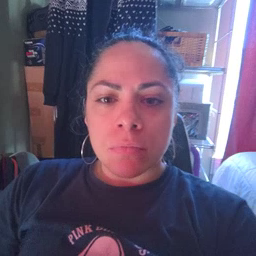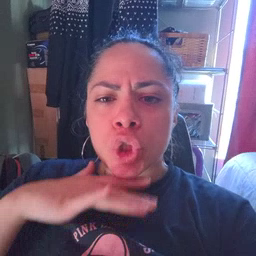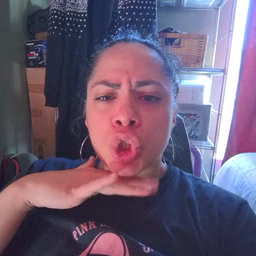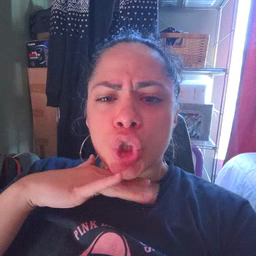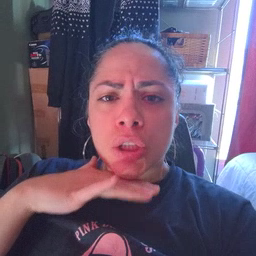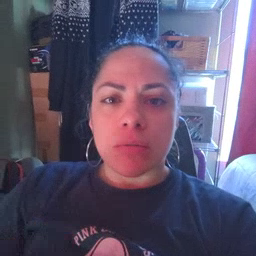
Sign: dirty